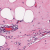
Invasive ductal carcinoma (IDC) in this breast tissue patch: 0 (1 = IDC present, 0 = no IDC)